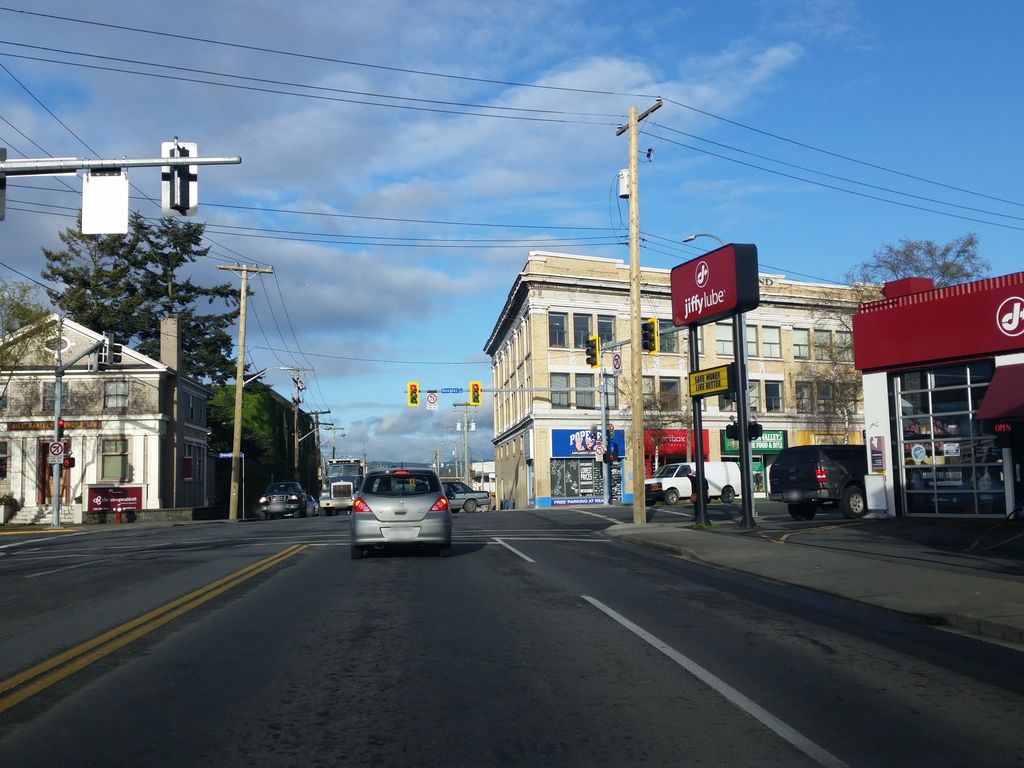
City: victoria